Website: bh-photo
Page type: gifting
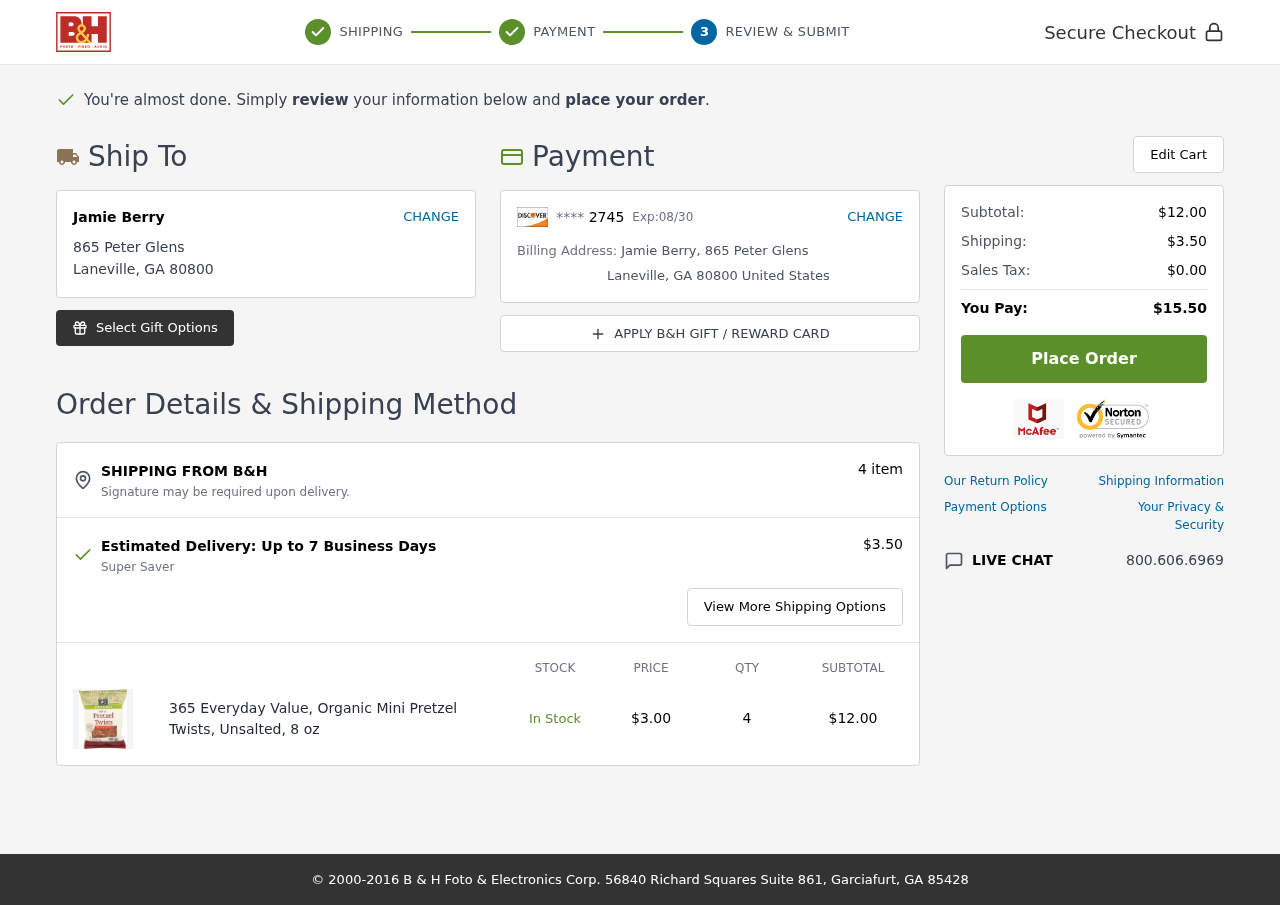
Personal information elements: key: PII_CARD_EXPIRY
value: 08/30
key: PII_CARD_LAST4
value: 2745
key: PII_CITY
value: Laneville
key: PII_COUNTRY
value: United States
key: PII_FULLNAME
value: Jamie Berry
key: PII_POSTCODE
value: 80800
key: PII_STATE_ABBR
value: GA
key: PII_STREET
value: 865 Peter Glens
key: PII_FULLNAME2
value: Jamie Berry
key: PII_STREET2
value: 865 Peter Glens
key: PII_CITY2
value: Laneville
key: PII_STATE_ABBR2
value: GA
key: PII_POSTCODE2
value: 80800
Product elements: key: PRODUCT1_NAME
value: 365 Everyday Value, Organic Mini Pretzel Twists, Unsalted, 8 oz
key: PRODUCT1_PRICE
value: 3
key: PRODUCT1_QUANTITY
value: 4
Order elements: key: ORDER_NUM_ITEMS
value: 4 item
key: ORDER_SHIPPING_COST
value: $3.50
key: ORDER_SUBTOTAL
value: $12.00
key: ORDER_TAX
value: $0.00
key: ORDER_TOTAL
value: $15.50